Question: I am faced with the problem... I'm using ideavimrc where I have have set
'''
set scrolloff=30
'''
Is it possible to set in IDEA VIM like blank lines after the last line so that my text will be ~ at the center even when the cursor is at the end of the line. See the picture...

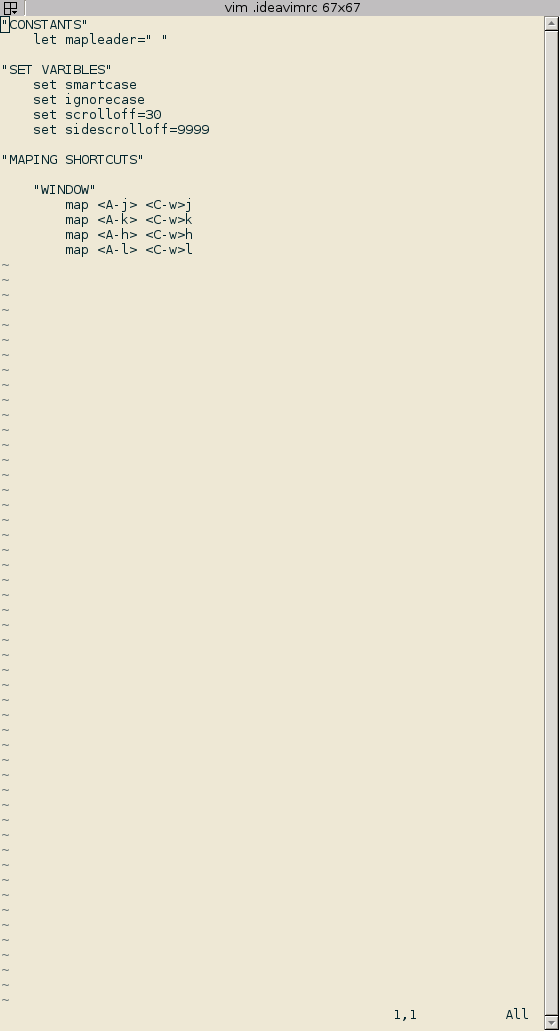
Answer: You can try checkbox in 'Preferences -> Editor -> General -> Show virtual space at file bottom'.